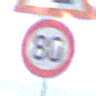
Verkehrszeichen: Geschwindigkeit80
Zusatzzeichen oben: UnebeneFahrbahn
Umgebung: Outdoor, Urban
Tageszeit: MorningAfternoon
Wetter: Clear
Licht: Natural
Jahreszeit: NotSpecified
Kontrast: HighContrast